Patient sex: M
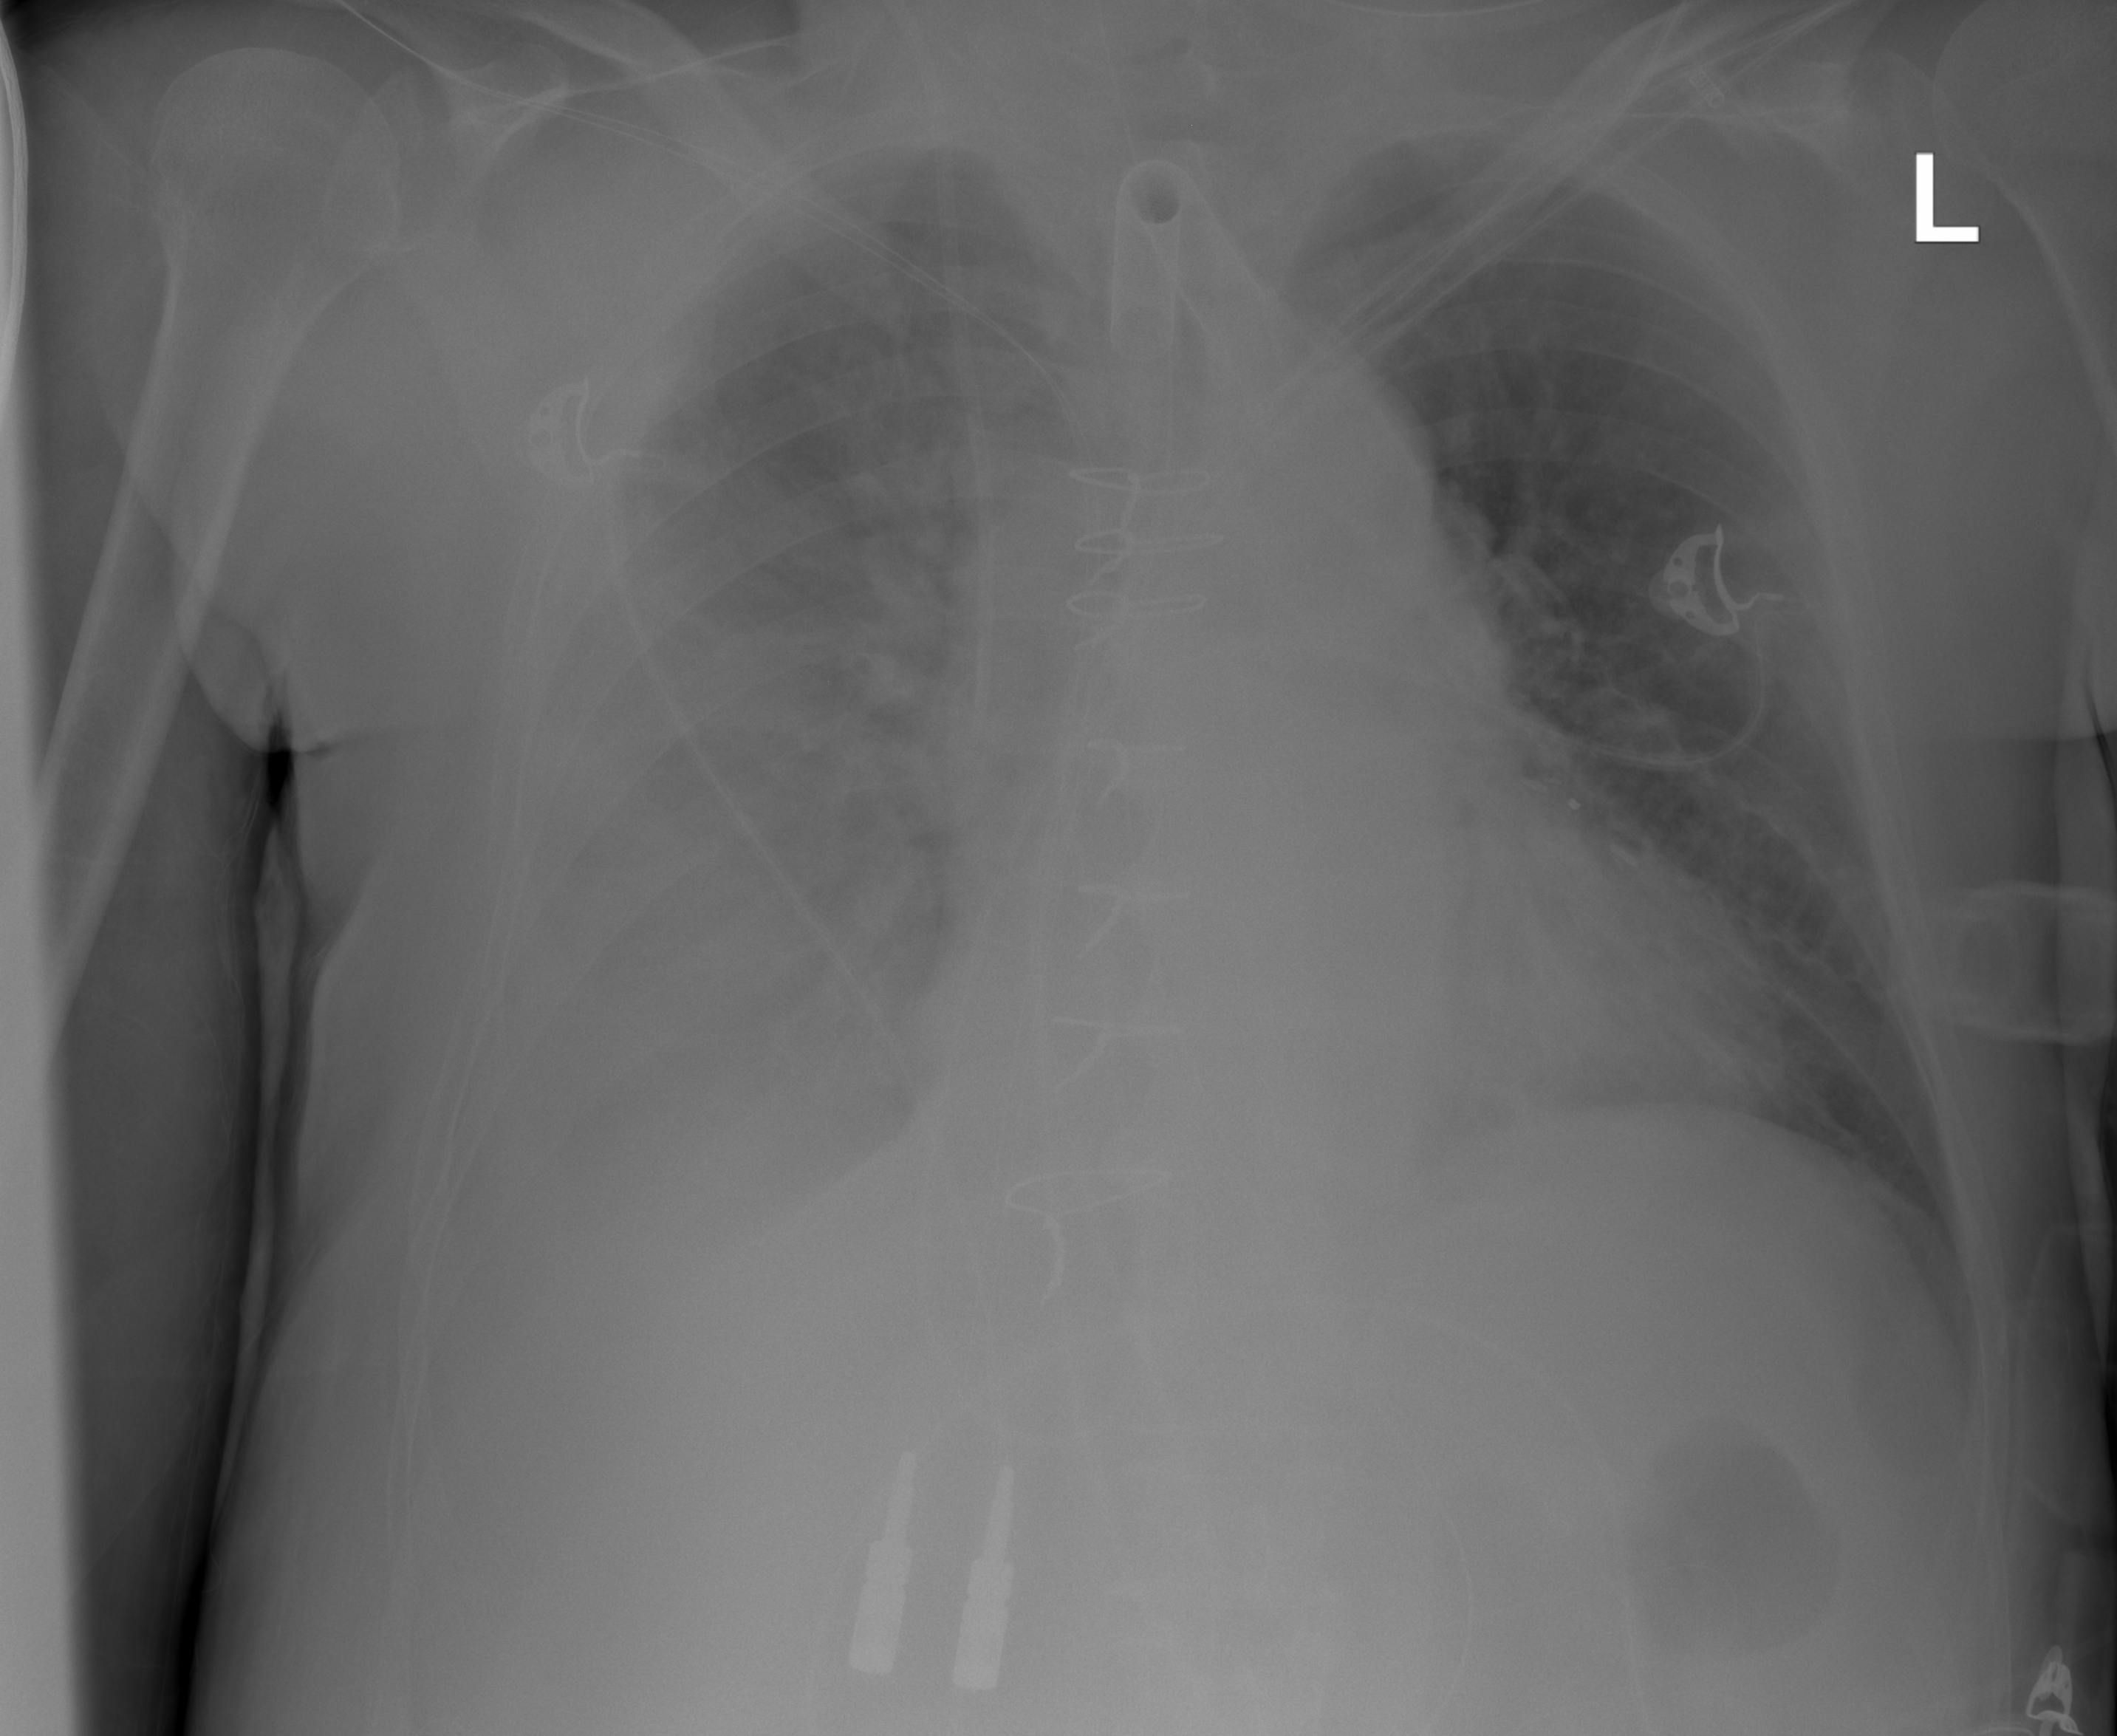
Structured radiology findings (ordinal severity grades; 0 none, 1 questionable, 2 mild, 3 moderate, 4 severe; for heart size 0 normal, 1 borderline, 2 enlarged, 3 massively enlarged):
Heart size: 2
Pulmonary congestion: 2
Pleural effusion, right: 2
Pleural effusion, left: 0
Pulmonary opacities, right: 2
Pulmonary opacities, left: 0
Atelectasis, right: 2
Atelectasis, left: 1